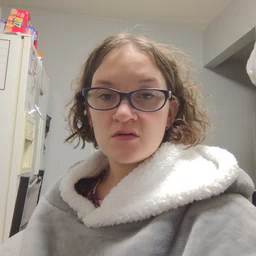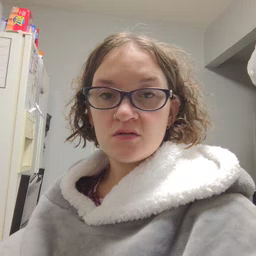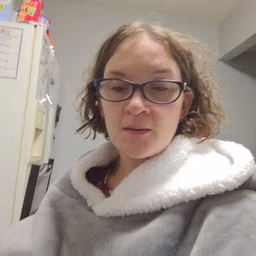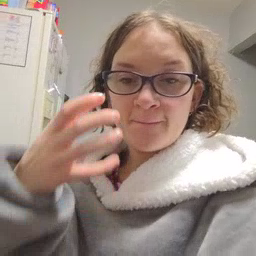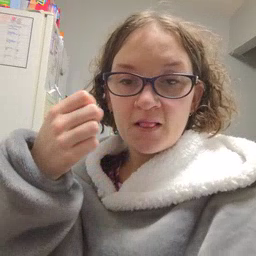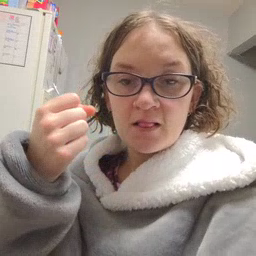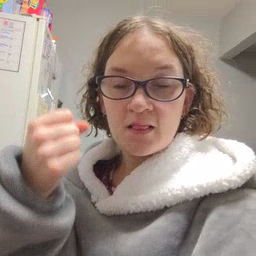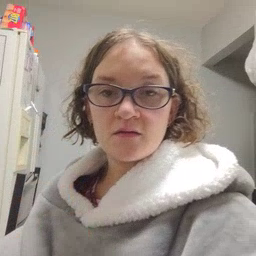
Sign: milk